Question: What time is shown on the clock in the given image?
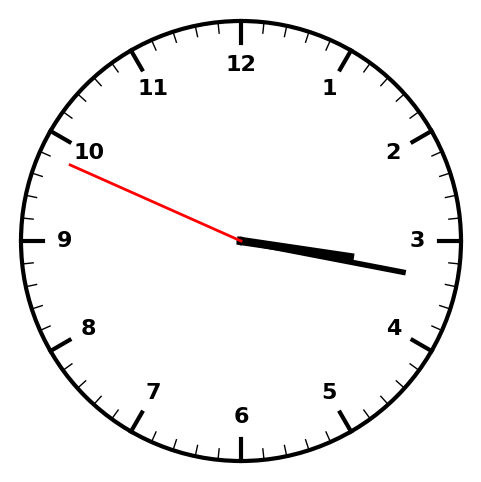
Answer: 03:16:49